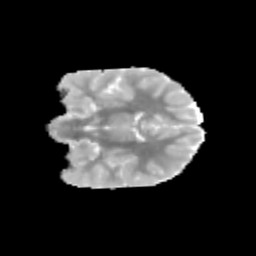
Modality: MD
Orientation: coronal
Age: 9
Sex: female
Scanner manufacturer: siemens
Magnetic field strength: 3 T
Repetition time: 3.8 s
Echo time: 0.07 s